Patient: sex M, age 60
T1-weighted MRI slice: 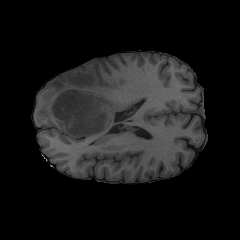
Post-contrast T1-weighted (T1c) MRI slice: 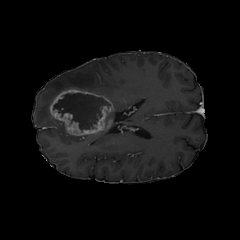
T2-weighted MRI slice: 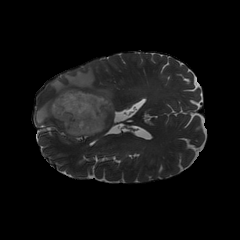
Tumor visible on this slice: yes
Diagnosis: Glioblastoma, IDH-wildtype
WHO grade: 4